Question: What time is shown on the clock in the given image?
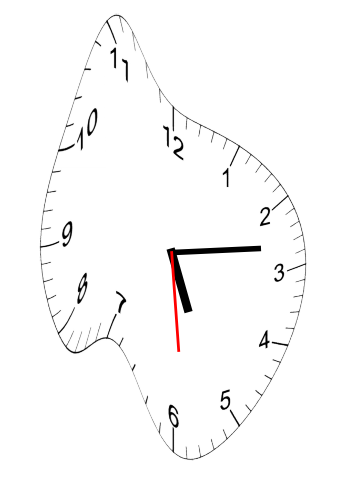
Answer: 05:13:29